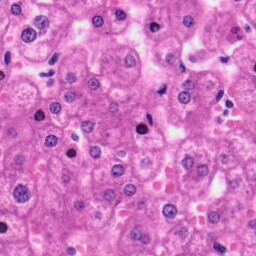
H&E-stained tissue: Liver